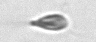
Label: Cryptophyta